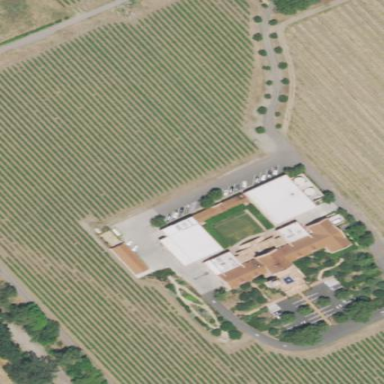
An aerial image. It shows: Vineyard with grape crops.